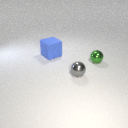
small green metal sphere to the right of large blue rubber cube